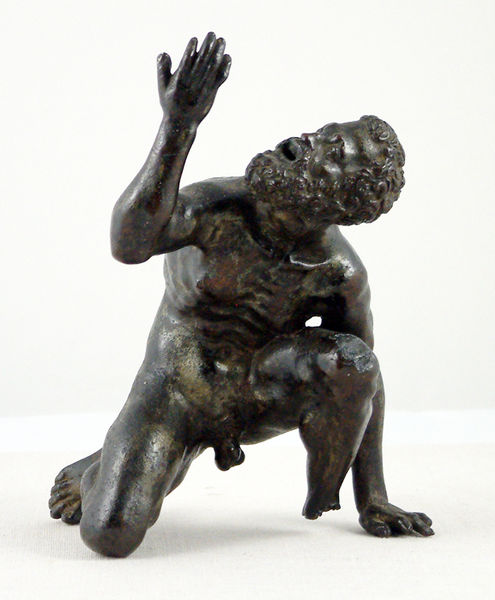
Titel: Atlas Figure
Künstler: Andrea Riccio
Standort: Amherst (Massachusetts, USA)
Institution: Mead Art Museum, Amherst College
Schlagwörter: dunkel, hand, kopf, mann, brust, finger, mund, nase, bart, arm, augen, haare, locken, skulptur, beine, glanz, metall, bronze, penis, fragment, schrei, dunkell, dunkel#, geshclecht, #zehen